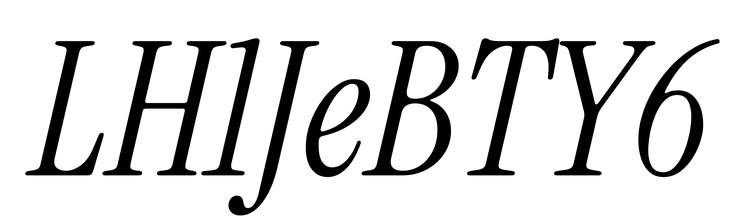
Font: InstrumentSerif-Italic